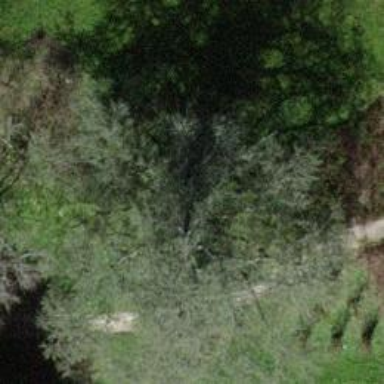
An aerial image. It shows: Evergreen needle-leaved tree.